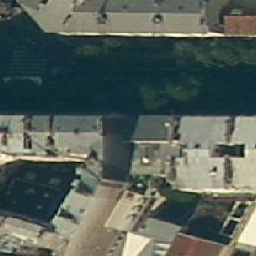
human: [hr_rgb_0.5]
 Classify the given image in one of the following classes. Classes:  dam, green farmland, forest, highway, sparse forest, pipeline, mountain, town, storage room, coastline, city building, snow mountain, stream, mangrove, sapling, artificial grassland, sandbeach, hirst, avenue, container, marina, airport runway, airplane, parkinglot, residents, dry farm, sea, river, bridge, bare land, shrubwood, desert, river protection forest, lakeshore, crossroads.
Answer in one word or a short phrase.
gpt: city building